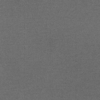
Label: dusty